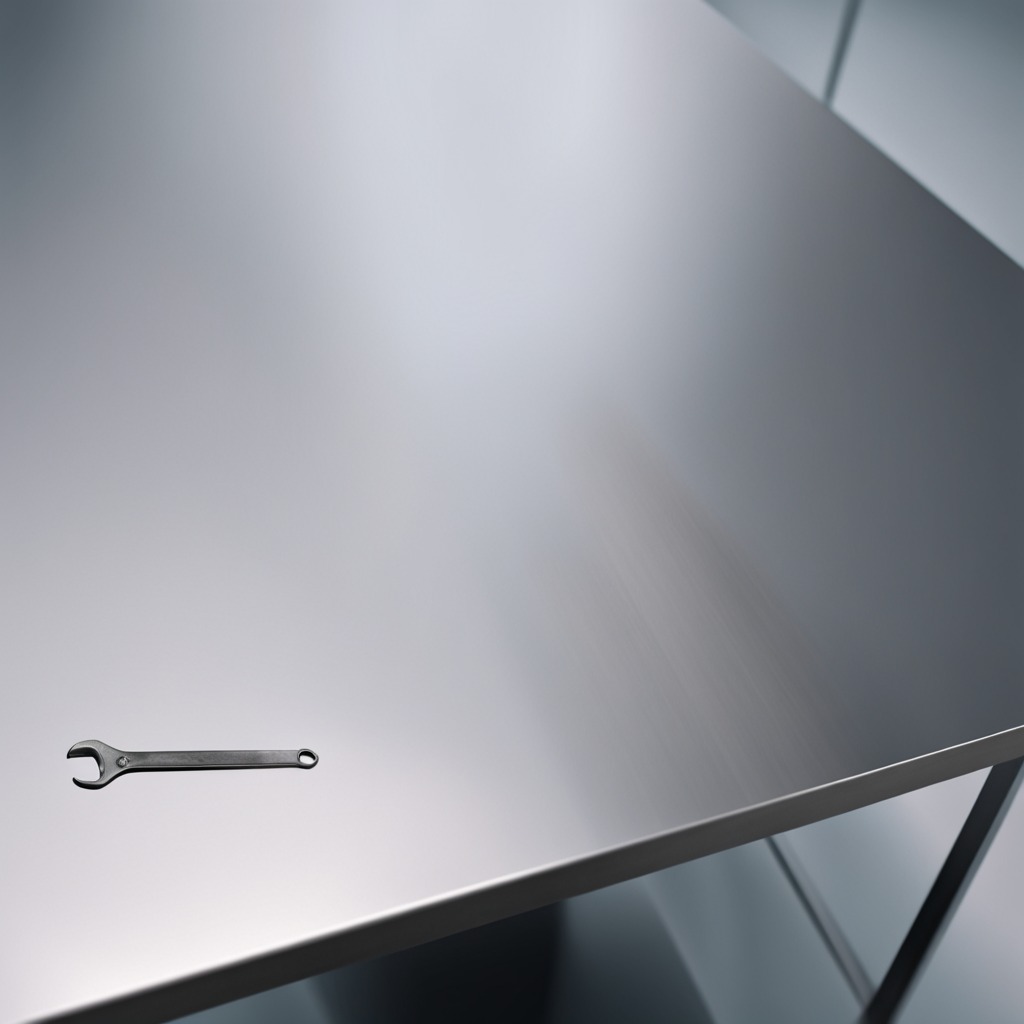
An wrench is lying on the stainless steel table in a high-end prototyping lab.